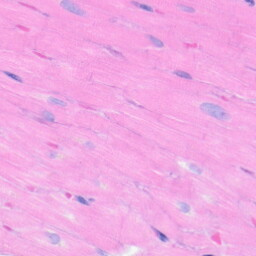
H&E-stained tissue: Heart